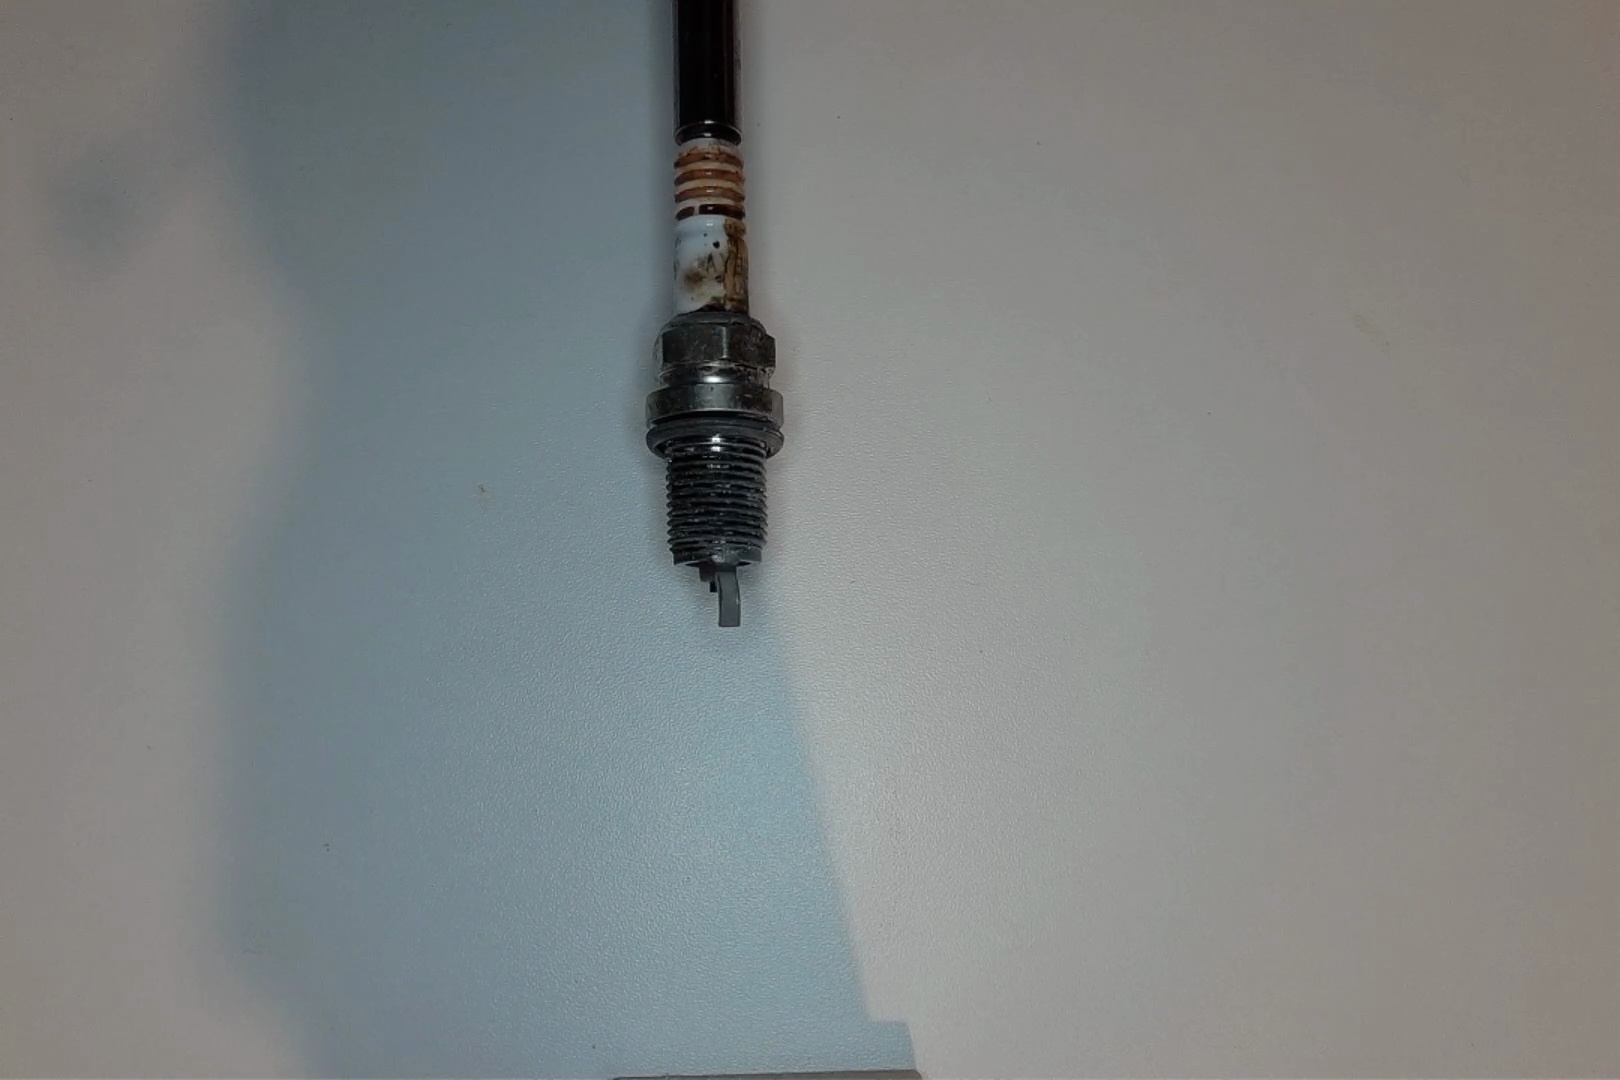
Label: anomaly